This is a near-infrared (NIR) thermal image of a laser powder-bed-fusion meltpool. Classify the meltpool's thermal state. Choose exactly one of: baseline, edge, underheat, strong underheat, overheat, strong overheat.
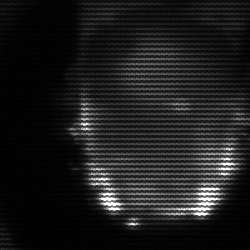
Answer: baseline